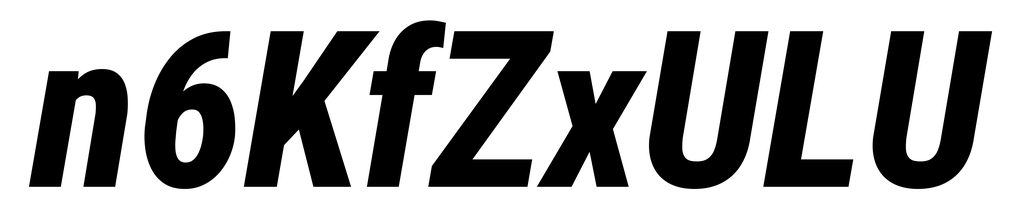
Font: Roboto-Italic_Condensed_ExtraBold_Italic